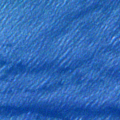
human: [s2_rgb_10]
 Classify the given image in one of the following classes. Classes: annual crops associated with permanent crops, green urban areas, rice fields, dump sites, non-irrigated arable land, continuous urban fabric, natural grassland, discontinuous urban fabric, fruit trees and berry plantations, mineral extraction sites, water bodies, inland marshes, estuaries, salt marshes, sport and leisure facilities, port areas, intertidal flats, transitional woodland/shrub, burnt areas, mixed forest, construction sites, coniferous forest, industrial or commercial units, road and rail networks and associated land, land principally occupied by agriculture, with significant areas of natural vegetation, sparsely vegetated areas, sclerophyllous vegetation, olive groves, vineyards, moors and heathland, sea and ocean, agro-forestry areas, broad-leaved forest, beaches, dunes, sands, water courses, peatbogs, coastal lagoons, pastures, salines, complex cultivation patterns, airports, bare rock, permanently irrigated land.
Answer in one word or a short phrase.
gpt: sea and ocean